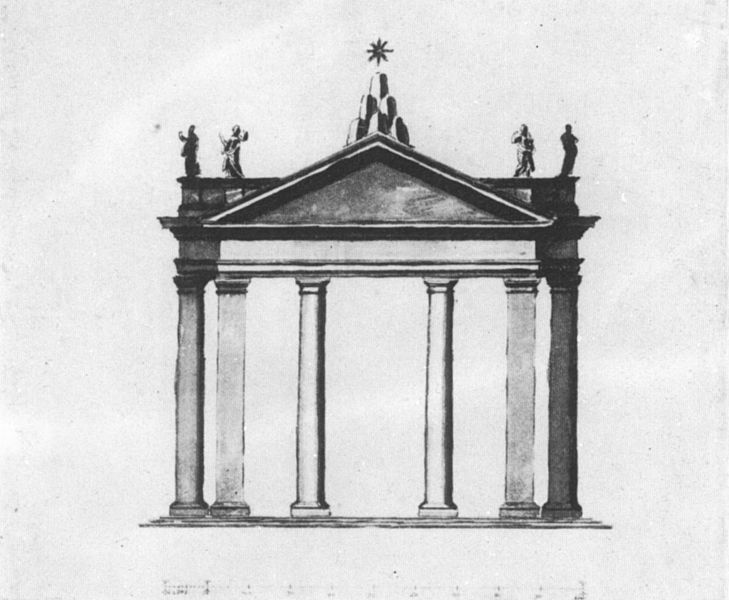
Titel: Ansicht der Architrav-Lösung für den Petersplatz
Künstler: Giovanni Lorenzo Bernini
Institution: Rom, Biblioteca Vaticana
Schlagwörter: säule, säulen, zeichnung, architektur, windrad, figur, bühnenbild, pilaster, figuren, tor, antike, stern, entwurf, portal, skulpturen, portikus, tempel, tempelfront, thympanon, entwurd, skala, chigi, bienenkörbe, läueln, gebäudeplastik